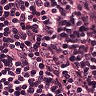
Metastatic tissue present: no